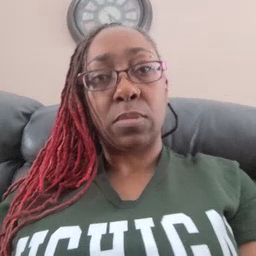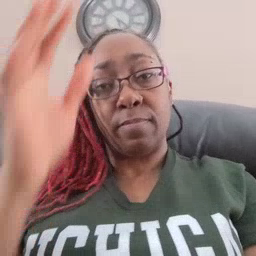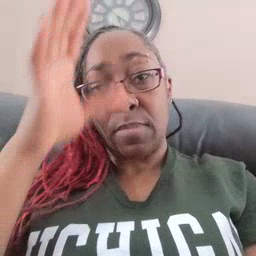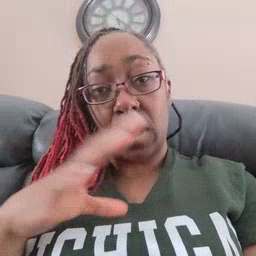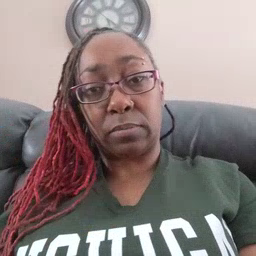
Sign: man